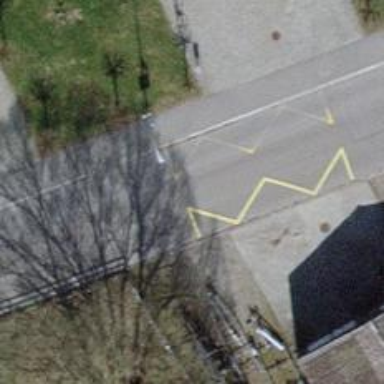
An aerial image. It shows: Public transport stop position.